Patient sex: F
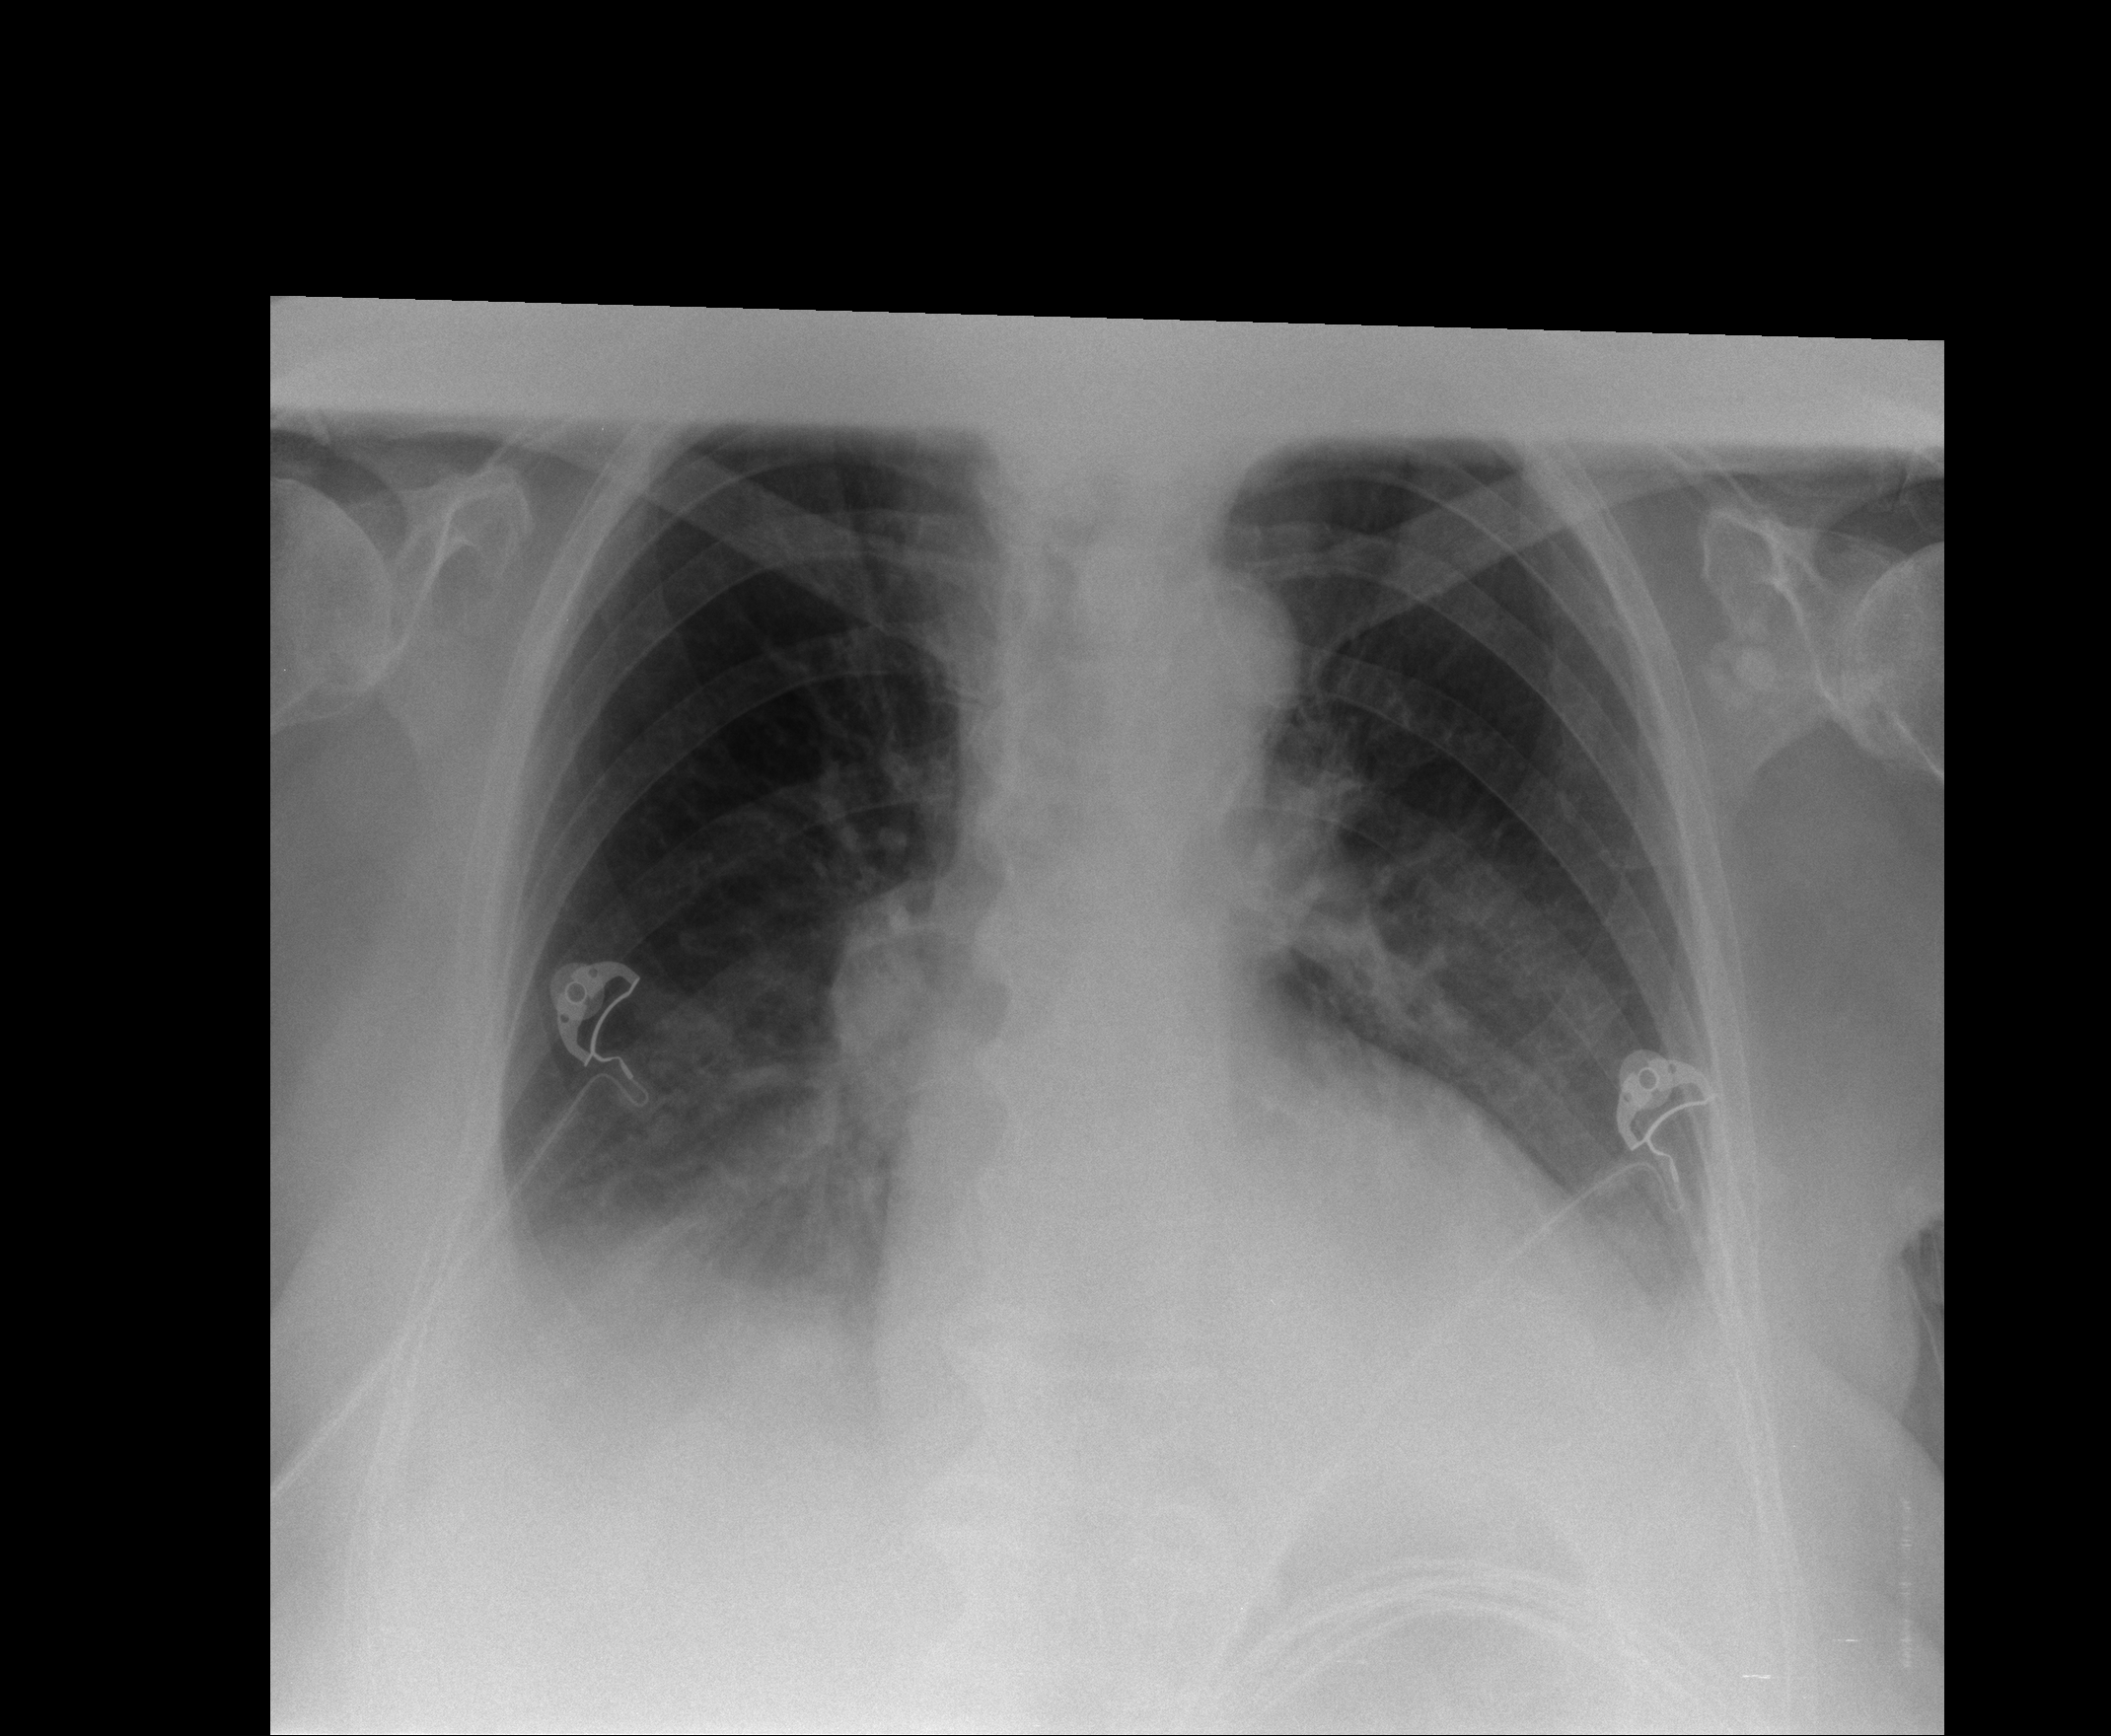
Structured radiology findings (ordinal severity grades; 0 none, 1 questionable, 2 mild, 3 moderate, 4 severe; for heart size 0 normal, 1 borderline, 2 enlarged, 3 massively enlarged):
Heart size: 2
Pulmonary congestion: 0
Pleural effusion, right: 2
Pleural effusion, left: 2
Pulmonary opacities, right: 0
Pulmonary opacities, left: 0
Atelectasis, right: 2
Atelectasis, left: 2